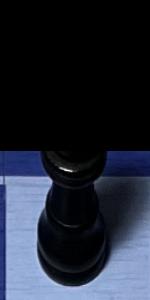
Label: King_Black